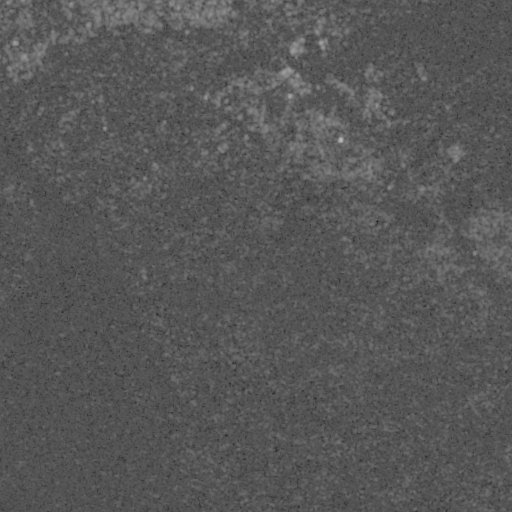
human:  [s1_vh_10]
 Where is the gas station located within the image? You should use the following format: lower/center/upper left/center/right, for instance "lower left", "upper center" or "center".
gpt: The gas station is located in the upper center of the image.
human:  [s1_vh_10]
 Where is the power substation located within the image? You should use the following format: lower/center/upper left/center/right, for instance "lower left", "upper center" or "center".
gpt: The power substation is located in the upper center of the image.
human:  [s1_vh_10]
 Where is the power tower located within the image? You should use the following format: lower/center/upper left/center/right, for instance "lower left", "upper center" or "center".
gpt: The power tower is located in the upper right of the image.
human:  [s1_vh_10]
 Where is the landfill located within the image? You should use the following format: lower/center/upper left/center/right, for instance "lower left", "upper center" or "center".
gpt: There is no landfill in the image.

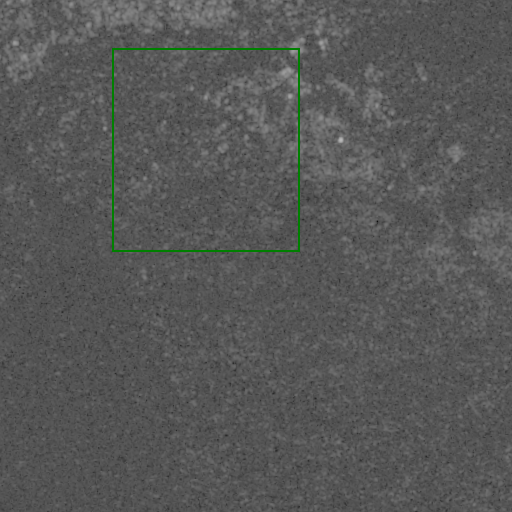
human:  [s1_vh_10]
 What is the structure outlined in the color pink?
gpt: There is no pink outline.
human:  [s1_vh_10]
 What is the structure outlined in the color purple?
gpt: There is no structure outlined in purple.